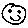
Label: smiley face